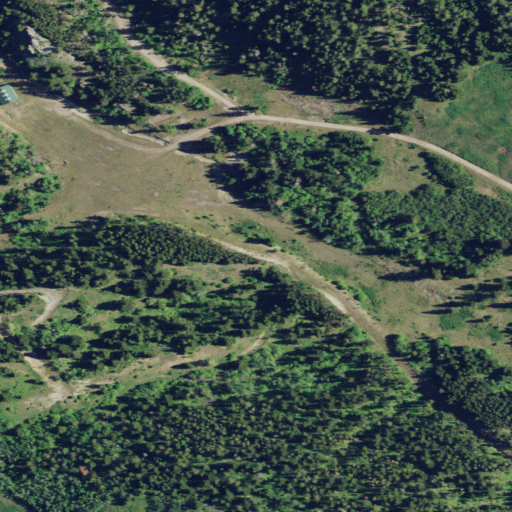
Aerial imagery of valley in Montana named Manitoba Gulch containing shrub, evergreen forest, deciduous forest, mixed forest, and open development